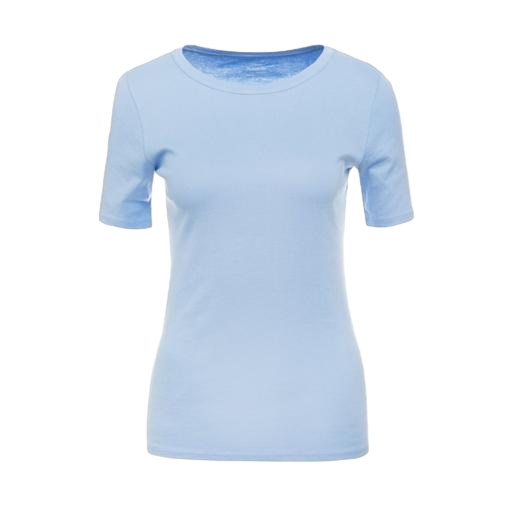
blue t-shirt only macy, blue nly t-shirt, t-shirt classique light blue, white background